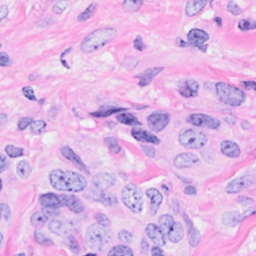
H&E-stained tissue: Breast